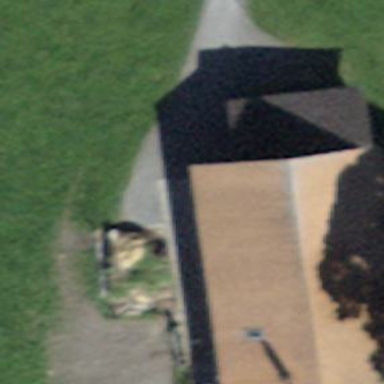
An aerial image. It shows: Farm building.